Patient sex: M
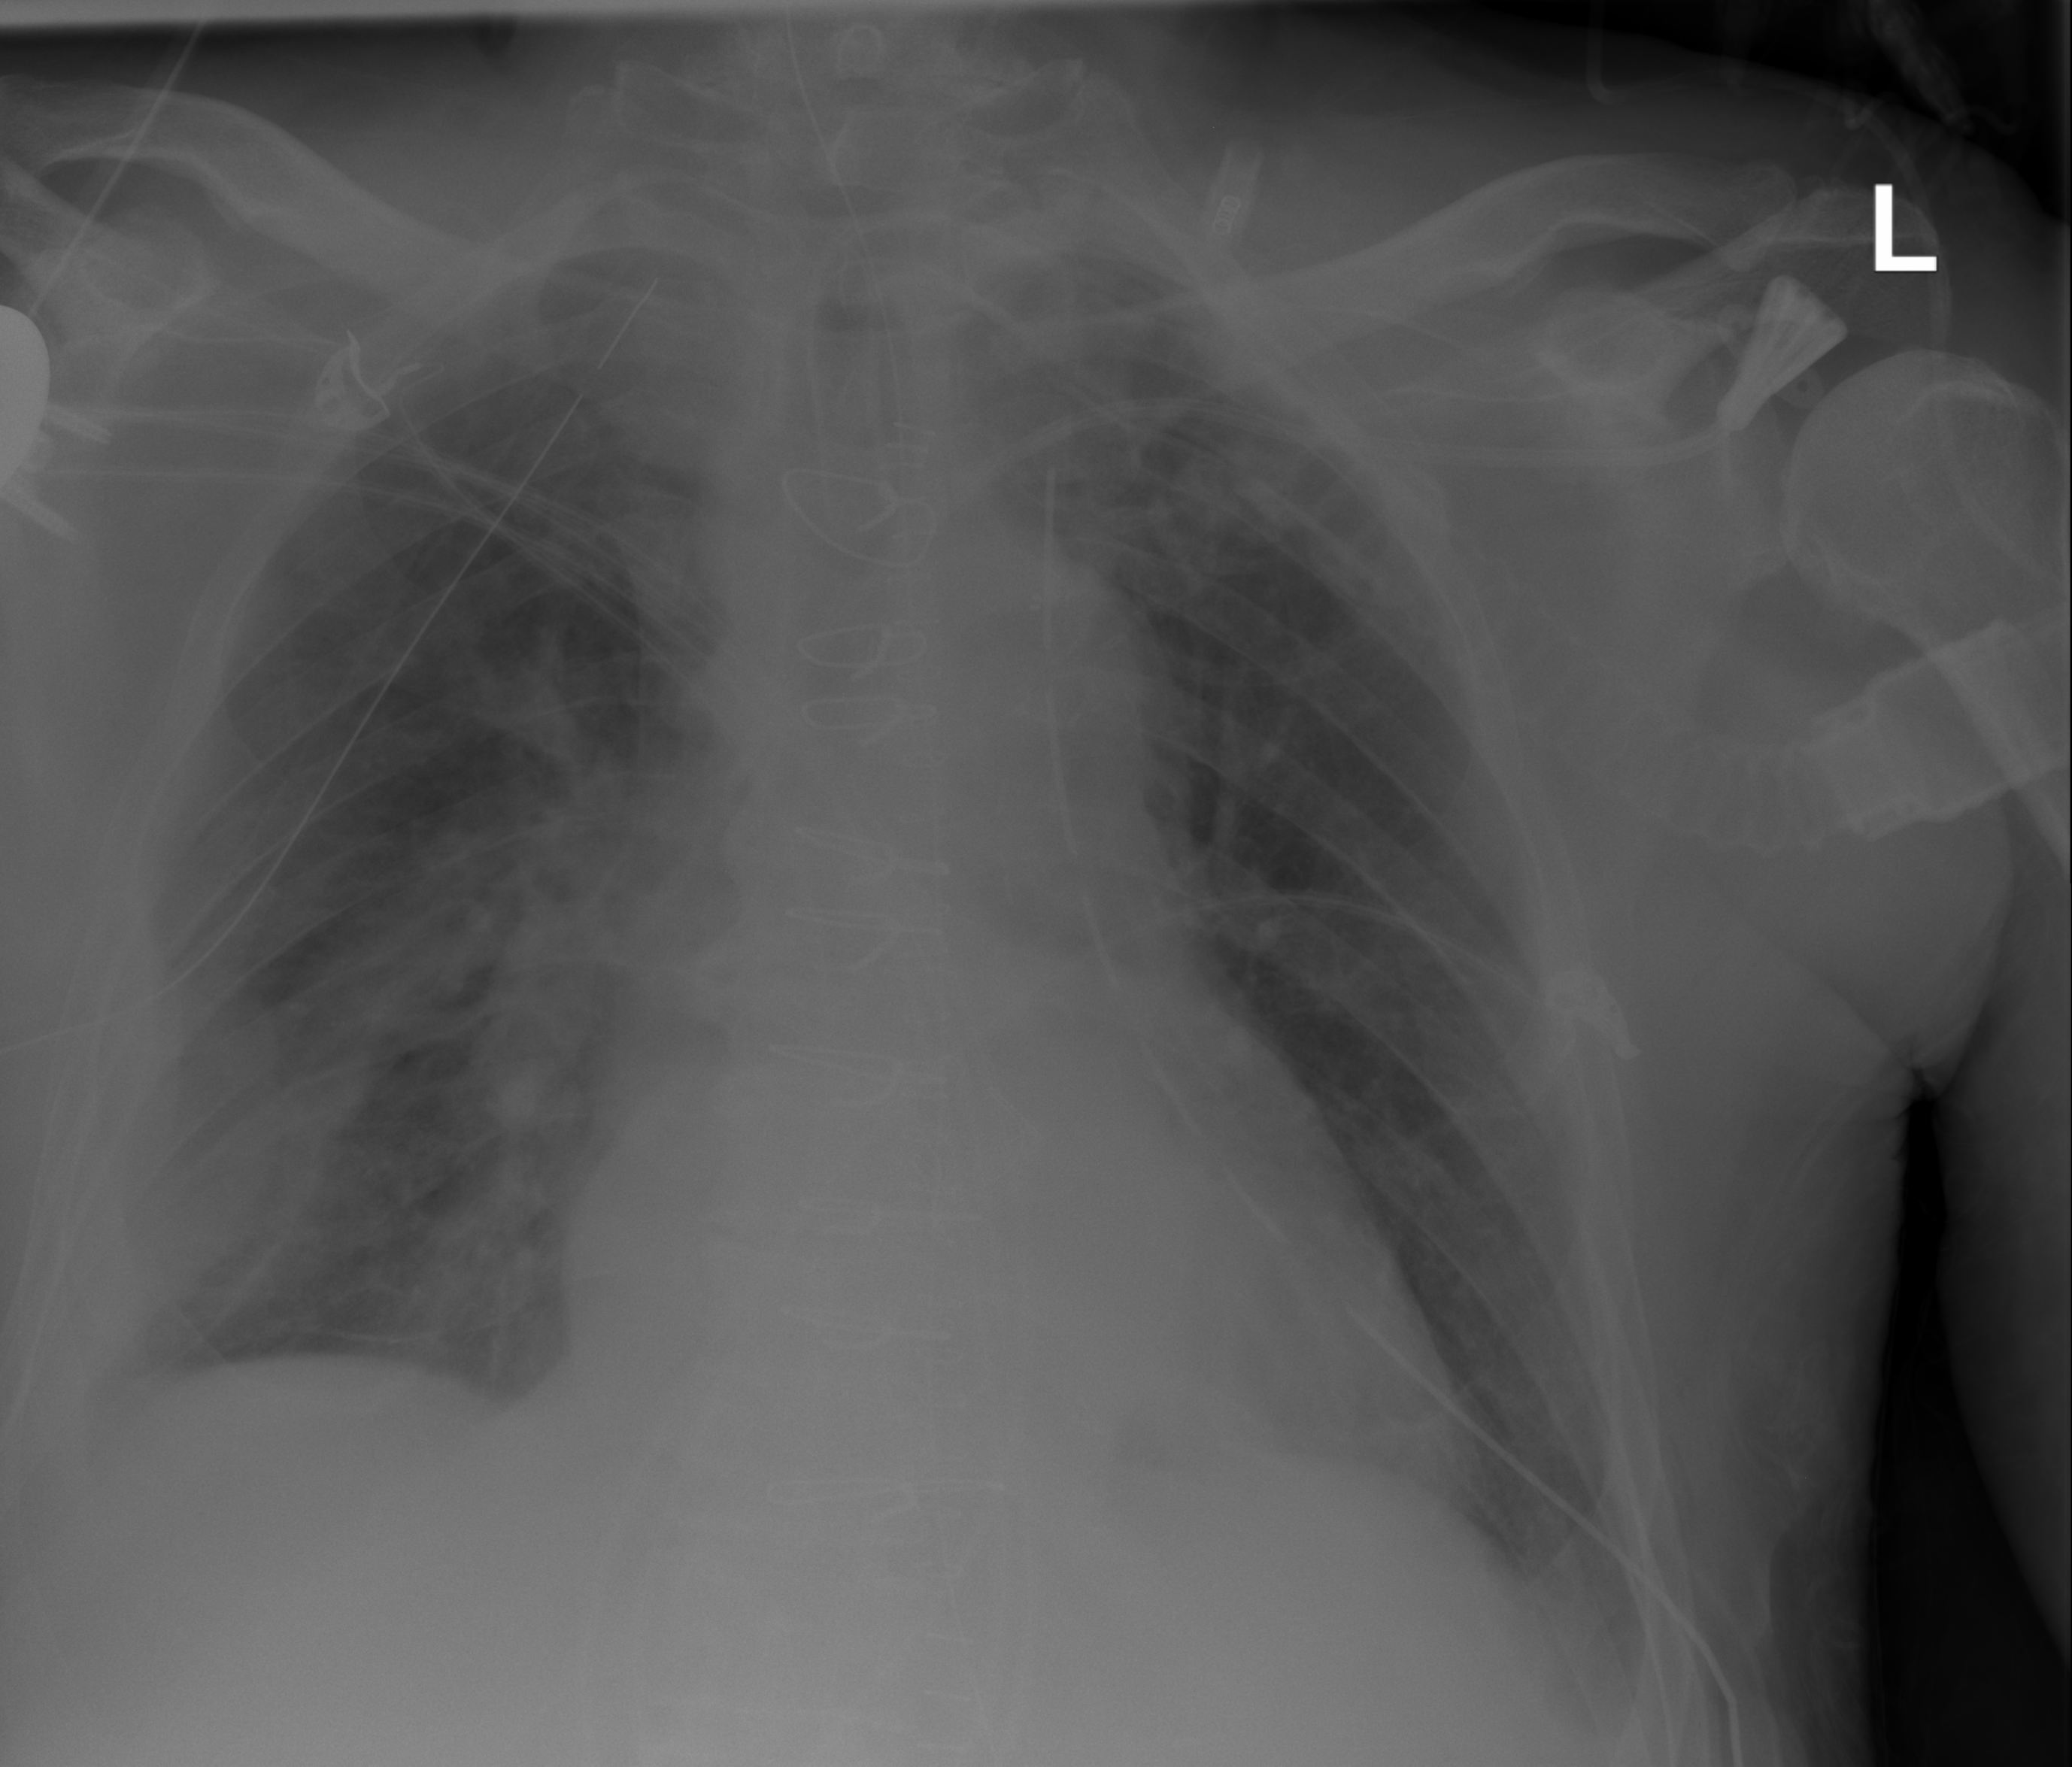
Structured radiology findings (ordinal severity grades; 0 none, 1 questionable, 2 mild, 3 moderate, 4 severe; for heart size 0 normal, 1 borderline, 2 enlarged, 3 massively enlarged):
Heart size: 2
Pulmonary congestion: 0
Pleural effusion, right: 2
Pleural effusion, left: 2
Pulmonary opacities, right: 0
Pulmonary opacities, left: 0
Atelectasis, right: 2
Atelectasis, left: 2